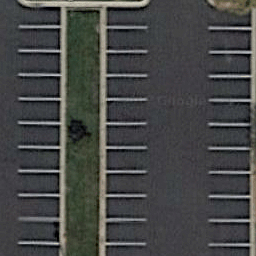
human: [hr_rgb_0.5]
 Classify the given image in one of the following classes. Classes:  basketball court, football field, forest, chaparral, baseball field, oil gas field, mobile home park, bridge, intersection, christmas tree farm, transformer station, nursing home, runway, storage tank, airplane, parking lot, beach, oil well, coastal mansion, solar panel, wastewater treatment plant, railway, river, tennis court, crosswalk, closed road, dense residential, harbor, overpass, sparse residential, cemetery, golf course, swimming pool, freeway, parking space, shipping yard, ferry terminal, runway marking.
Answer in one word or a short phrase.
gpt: parking space